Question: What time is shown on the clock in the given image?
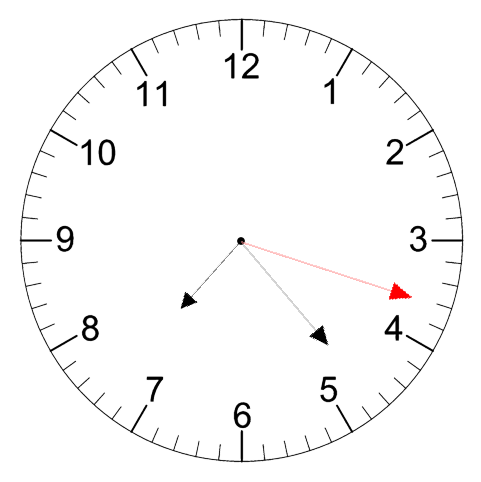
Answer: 07:23:18